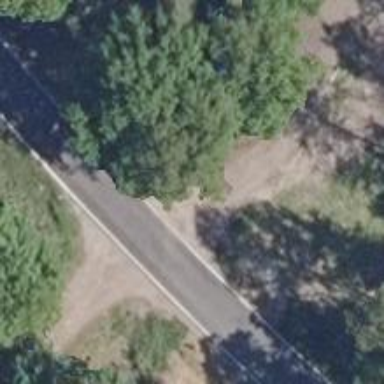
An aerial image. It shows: Emergency access point on the road.